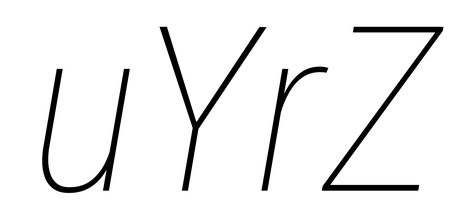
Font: Roboto-Italic_Condensed_Thin_Italic